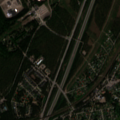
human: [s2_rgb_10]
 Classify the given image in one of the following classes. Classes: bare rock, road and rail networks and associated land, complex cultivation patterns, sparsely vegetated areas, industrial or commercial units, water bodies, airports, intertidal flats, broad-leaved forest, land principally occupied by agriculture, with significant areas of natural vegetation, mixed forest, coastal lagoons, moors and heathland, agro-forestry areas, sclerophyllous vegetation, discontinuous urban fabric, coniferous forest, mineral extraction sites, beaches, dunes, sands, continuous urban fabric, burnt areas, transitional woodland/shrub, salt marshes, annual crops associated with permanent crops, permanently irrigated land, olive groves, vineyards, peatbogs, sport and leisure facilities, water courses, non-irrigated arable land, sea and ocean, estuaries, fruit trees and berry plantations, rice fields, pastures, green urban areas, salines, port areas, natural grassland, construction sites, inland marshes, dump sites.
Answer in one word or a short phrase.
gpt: discontinuous urban fabric, industrial or commercial units, coniferous forest, mixed forest